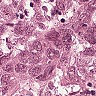
Metastatic tissue present: yes